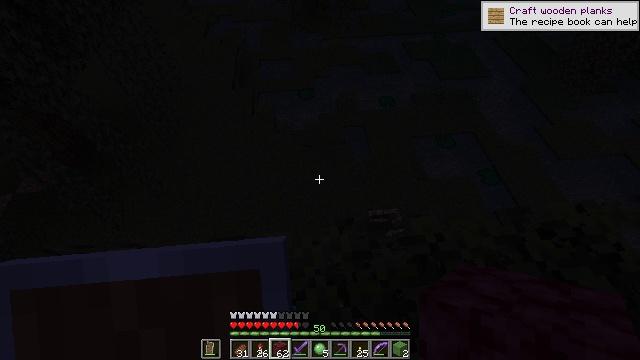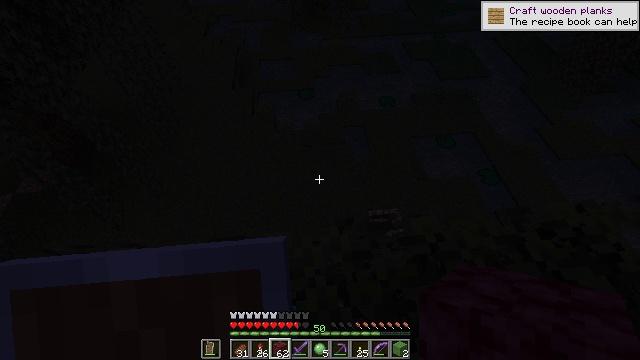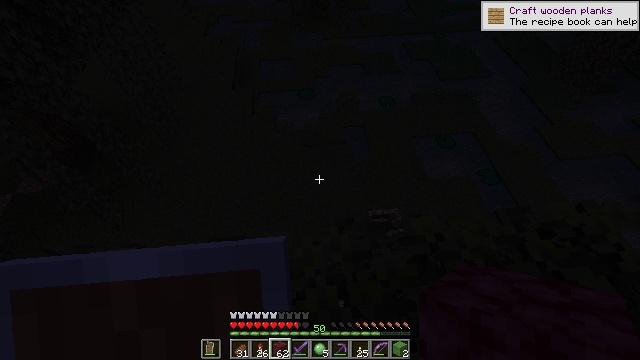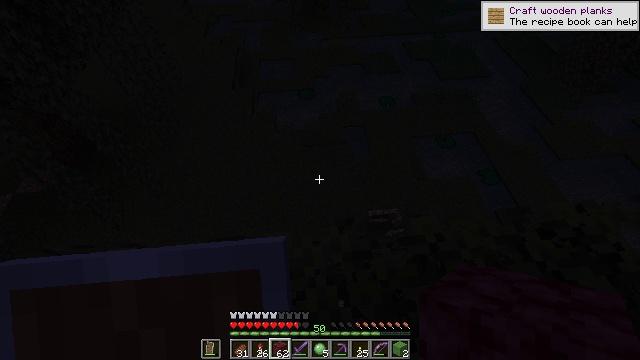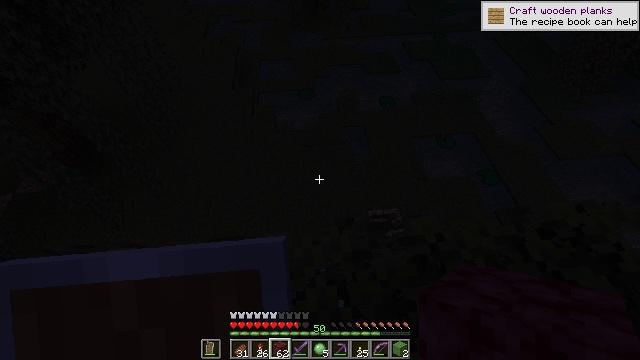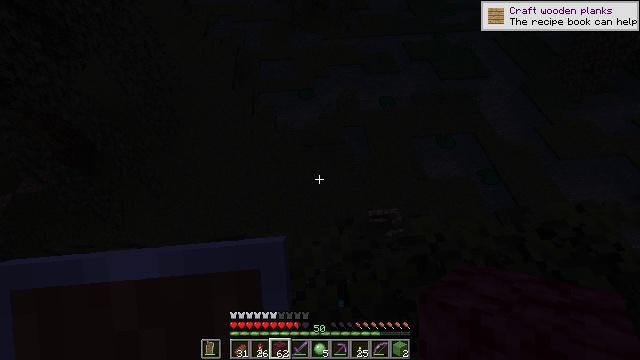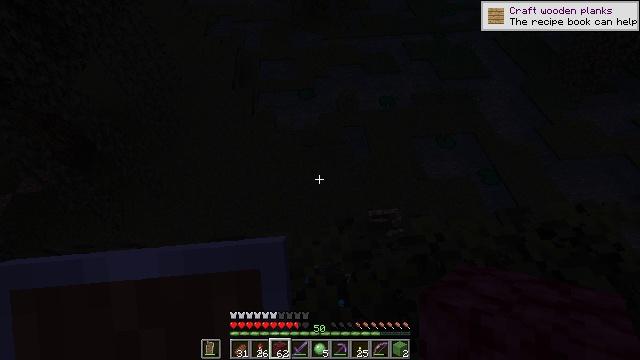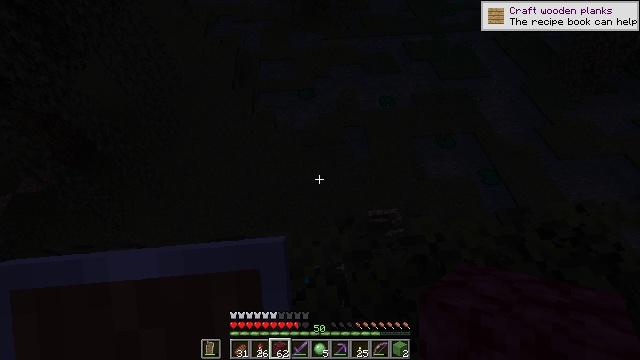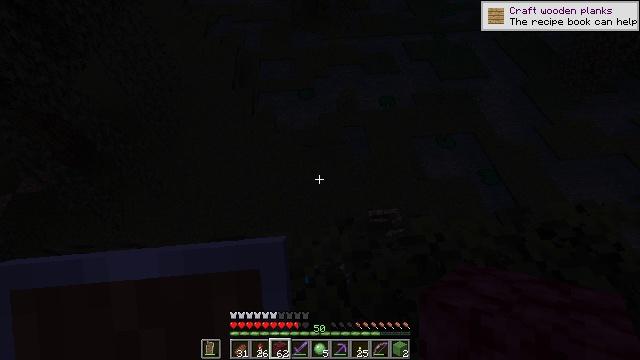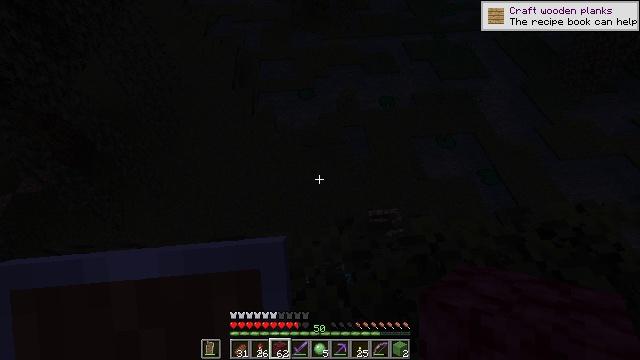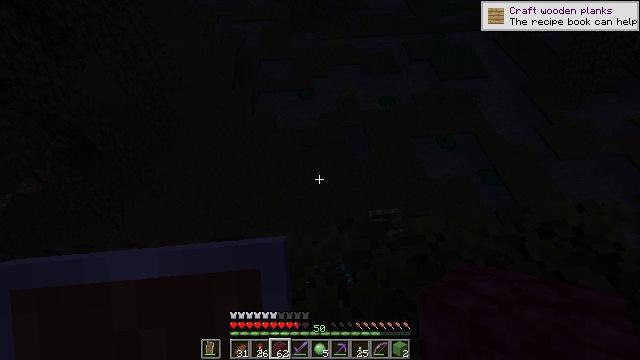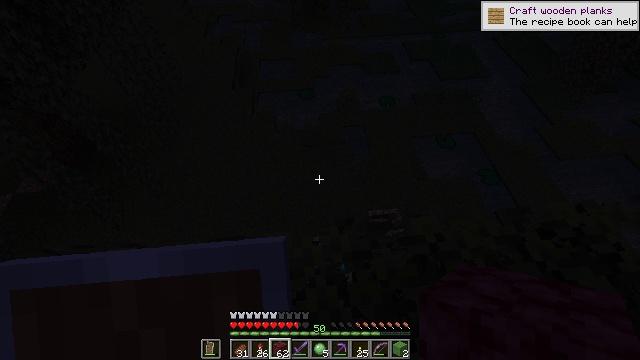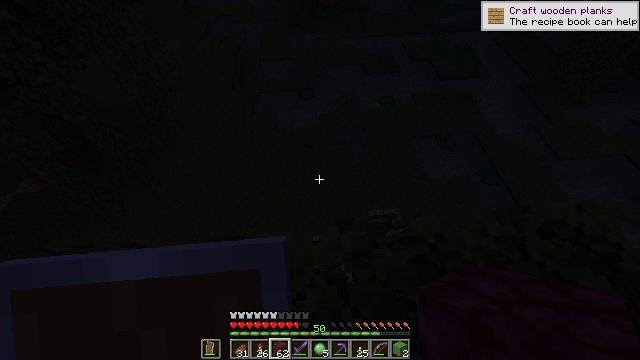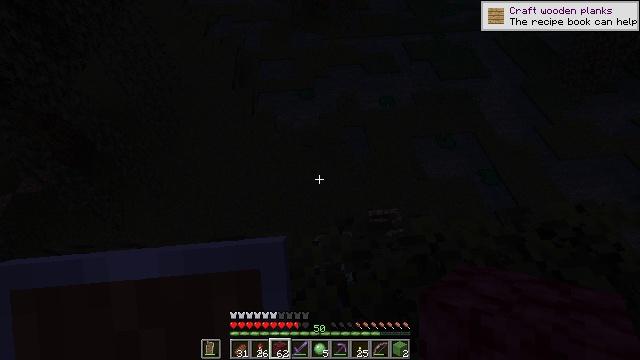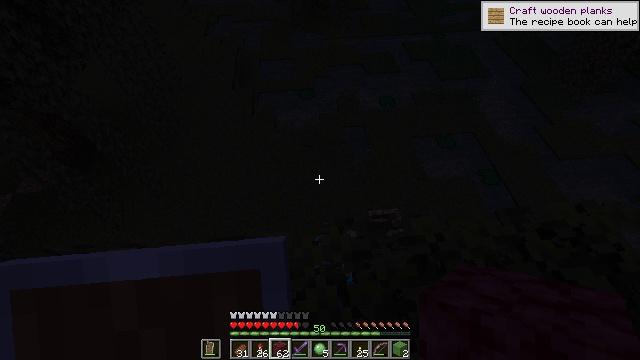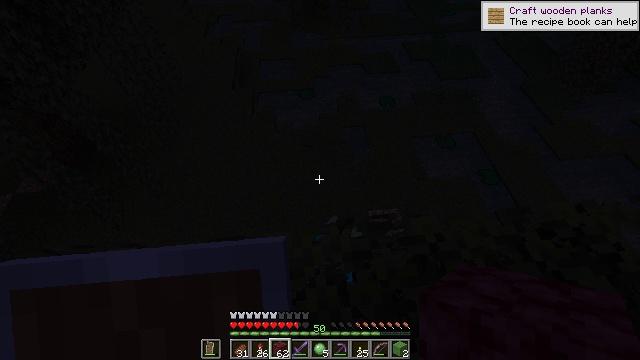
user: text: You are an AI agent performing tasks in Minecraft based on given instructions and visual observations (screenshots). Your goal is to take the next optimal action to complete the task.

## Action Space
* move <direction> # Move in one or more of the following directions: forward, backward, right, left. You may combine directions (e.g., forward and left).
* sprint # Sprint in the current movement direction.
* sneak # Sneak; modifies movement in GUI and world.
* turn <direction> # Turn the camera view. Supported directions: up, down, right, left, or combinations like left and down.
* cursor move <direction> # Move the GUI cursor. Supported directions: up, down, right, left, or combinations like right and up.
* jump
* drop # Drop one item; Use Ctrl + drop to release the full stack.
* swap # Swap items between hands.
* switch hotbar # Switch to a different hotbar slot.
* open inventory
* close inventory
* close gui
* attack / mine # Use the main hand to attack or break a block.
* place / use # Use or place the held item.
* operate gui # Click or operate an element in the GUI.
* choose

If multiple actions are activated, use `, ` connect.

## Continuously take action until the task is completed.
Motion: motion action
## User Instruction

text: Hunt a slime.
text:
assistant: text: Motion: no_op
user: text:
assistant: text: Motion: no_op
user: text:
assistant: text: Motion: no_op
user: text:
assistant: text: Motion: no_op
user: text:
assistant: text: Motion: no_op
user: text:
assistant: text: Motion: no_op
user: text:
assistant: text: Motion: no_op
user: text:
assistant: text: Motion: no_op
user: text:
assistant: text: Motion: no_op
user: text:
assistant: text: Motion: no_op
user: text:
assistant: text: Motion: no_op
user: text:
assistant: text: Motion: no_op
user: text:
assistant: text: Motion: no_op
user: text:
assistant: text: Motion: no_op
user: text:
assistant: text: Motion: no_op
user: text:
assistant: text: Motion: no_op
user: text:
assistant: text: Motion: no_op
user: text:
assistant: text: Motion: no_op
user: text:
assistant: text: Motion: no_op
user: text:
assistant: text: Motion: no_op
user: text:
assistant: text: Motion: no_op
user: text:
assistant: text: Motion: no_op
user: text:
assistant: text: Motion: no_op
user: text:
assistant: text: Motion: no_op
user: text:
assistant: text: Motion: no_op
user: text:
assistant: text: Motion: no_op
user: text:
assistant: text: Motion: no_op
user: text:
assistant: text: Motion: no_op
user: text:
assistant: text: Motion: no_op
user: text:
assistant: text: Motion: no_op